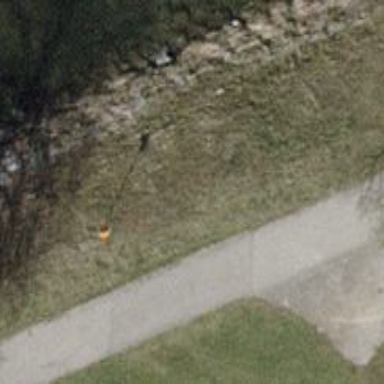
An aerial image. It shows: Pipeline marker.